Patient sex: M
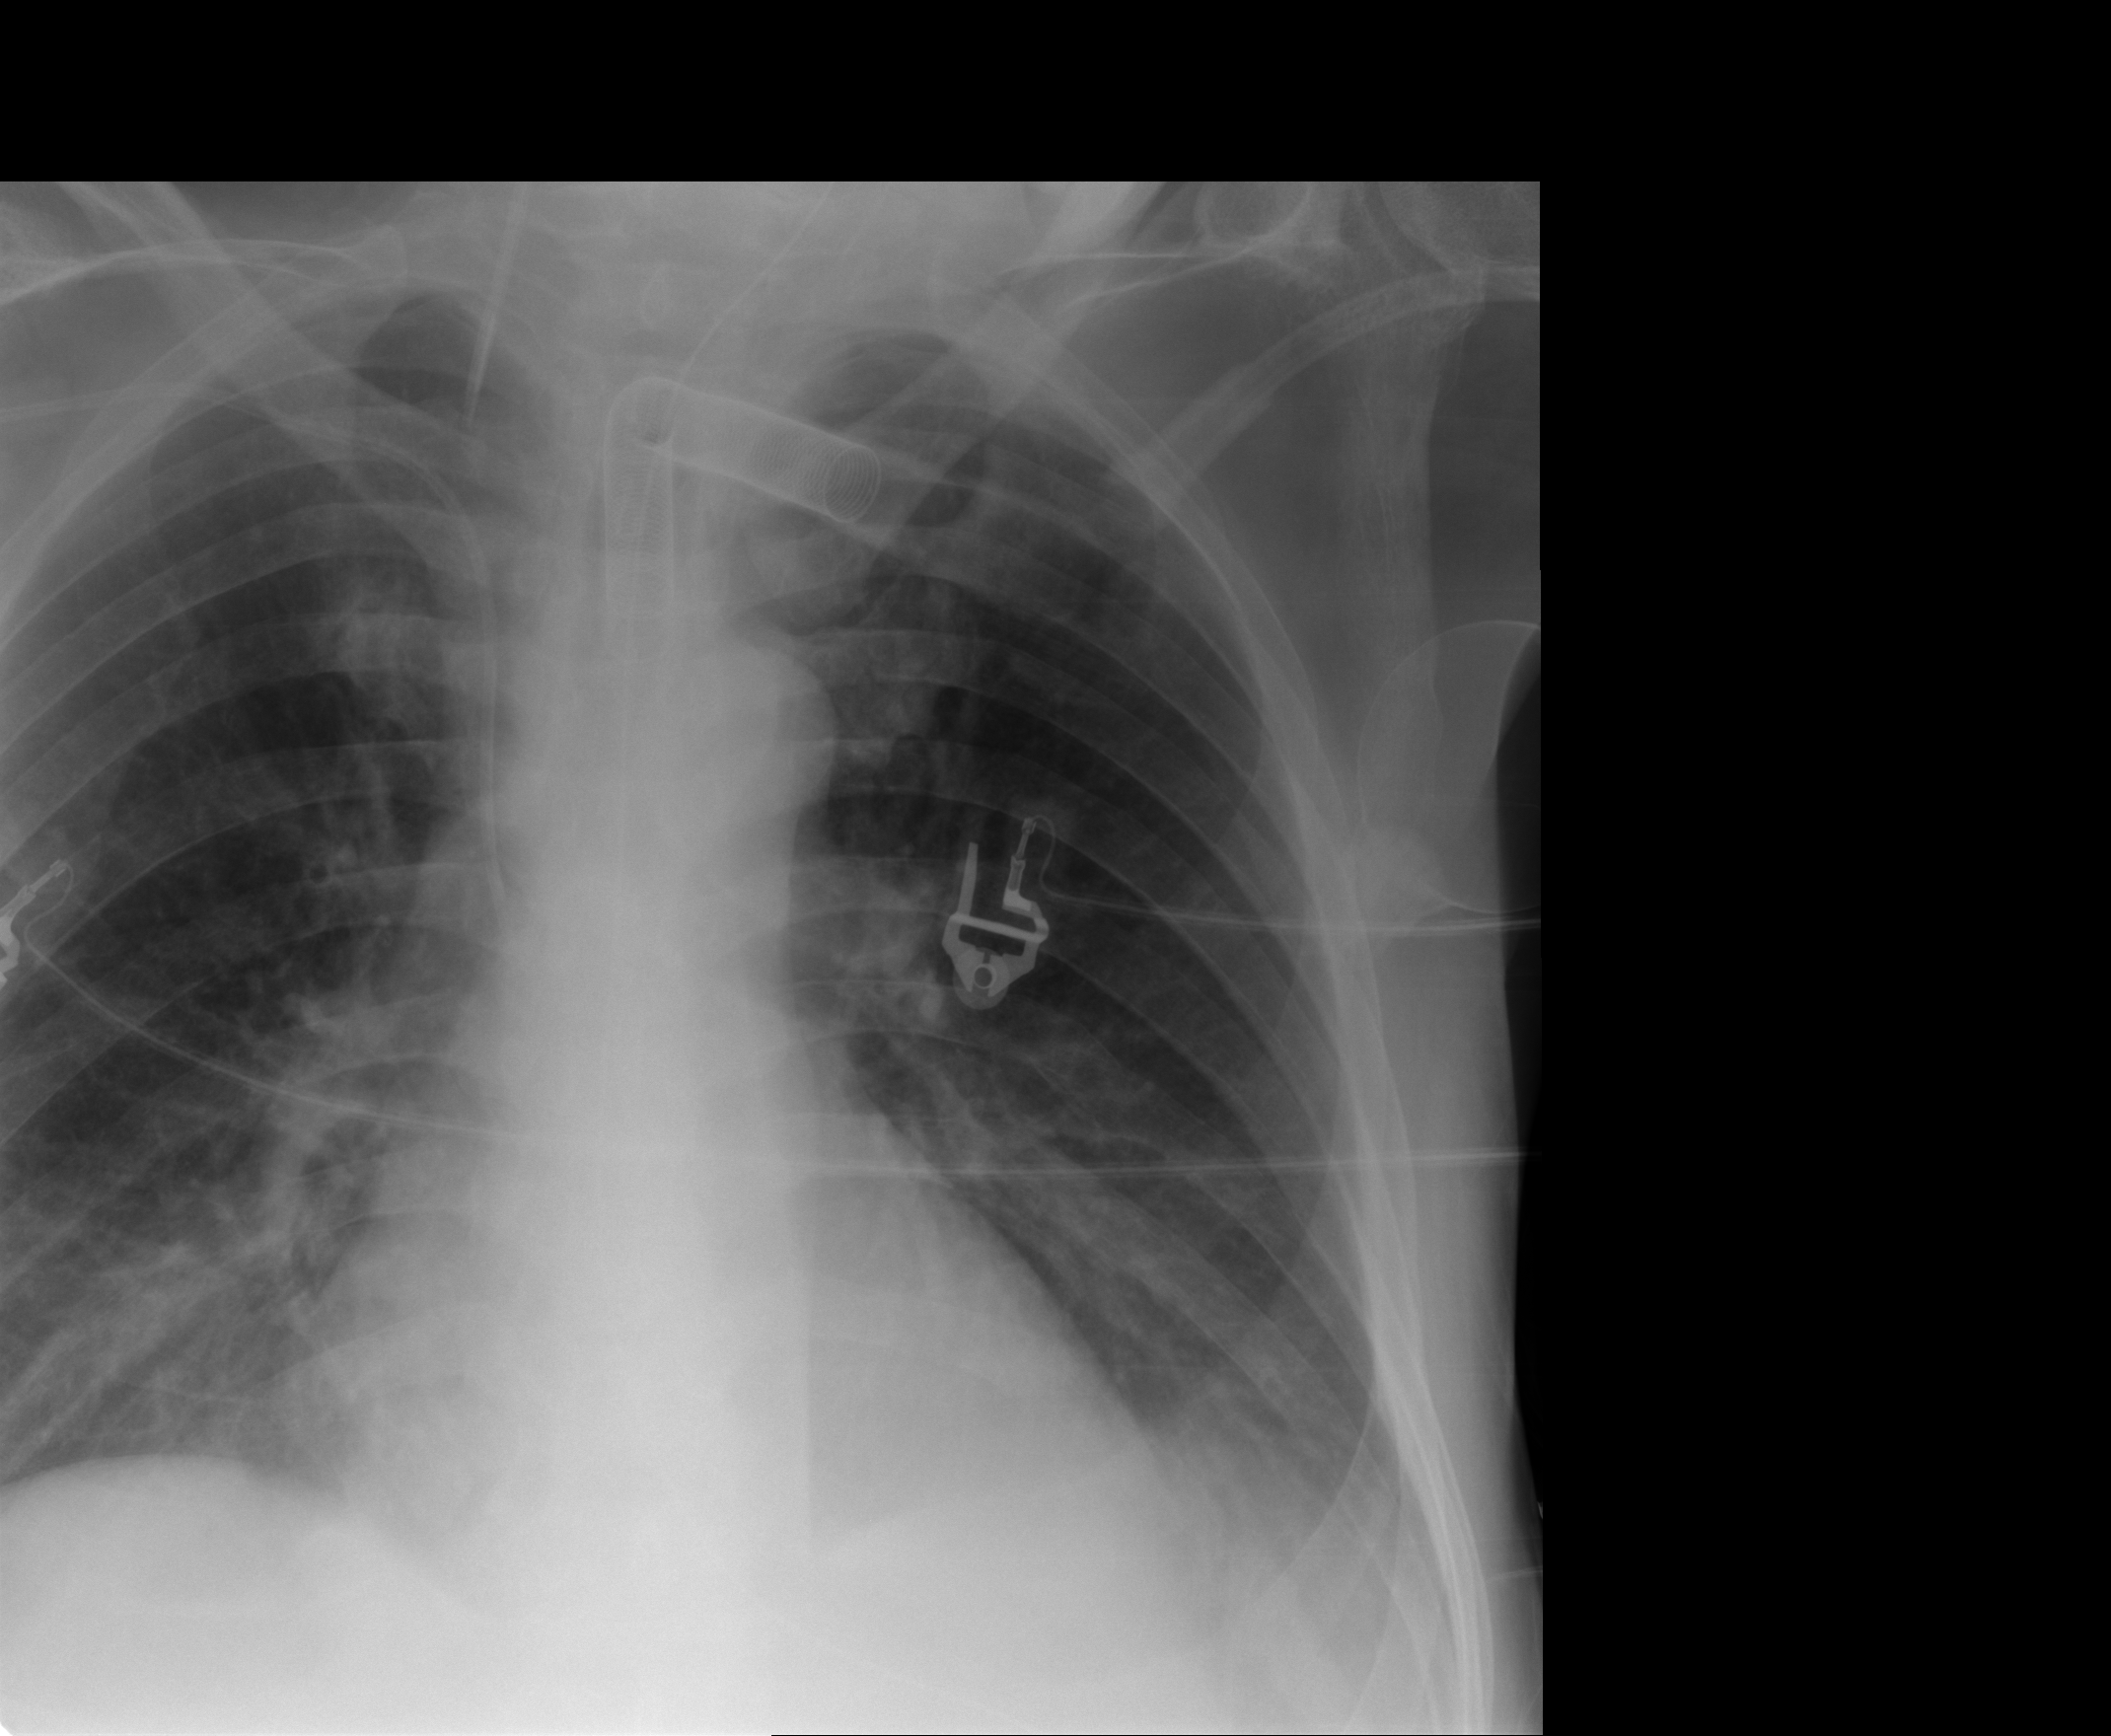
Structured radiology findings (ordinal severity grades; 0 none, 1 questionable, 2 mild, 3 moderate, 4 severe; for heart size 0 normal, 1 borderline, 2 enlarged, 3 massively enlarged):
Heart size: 0
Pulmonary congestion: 0
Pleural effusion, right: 0
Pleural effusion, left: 0
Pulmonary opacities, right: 1
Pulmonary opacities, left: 0
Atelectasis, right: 2
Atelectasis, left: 2